Question: It's easiest to just see what the problem is (skip down to image if you want to see that).
Here is my XML. It consists of four columns. The first row contains headers and the second row contains values.
'''
<TableLayout
android:layout_width="wrap_content"
android:layout_height="wrap_content" >
<TableRow
android:layout_width="wrap_content"
android:layout_height="wrap_content" >
<TextView
android:layout_width="wrap_content"
android:layout_height="wrap_content"
android:layout_gravity="center"
android:background="#0000FF"
android:text="Start Day" />
<TextView
android:layout_width="wrap_content"
android:layout_height="wrap_content"
android:layout_gravity="center"
android:background="#0000FF"
android:text="Start Time" />
<TextView
android:layout_width="wrap_content"
android:layout_height="wrap_content"
android:layout_gravity="center"
android:background="#0000FF"
android:text="End Day" />
<TextView
android:layout_width="wrap_content"
android:layout_height="wrap_content"
android:layout_gravity="center"
android:background="#0000FF"
android:text="End Time" />
</TableRow>
<TableRow
android:layout_width="wrap_content"
android:layout_height="wrap_content" >
<TextView
android:layout_width="wrap_content"
android:layout_height="wrap_content"
android:layout_gravity="center"
android:layout_marginRight="10dp"
android:layout_marginLeft="10dp"
android:text="REALLY LONG TEXT" />
<TextView
android:layout_width="wrap_content"
android:layout_height="wrap_content"
android:layout_gravity="center"
android:layout_marginRight="10dp"
android:layout_marginLeft="10dp"
android:text="REALLY LONG TEXT" />
<TextView
android:layout_width="wrap_content"
android:layout_height="wrap_content"
android:layout_gravity="center"
android:layout_marginRight="10dp"
android:layout_marginLeft="10dp"
android:text="REALLY LONG TEXT" />
<TextView
android:layout_width="wrap_content"
android:layout_height="wrap_content"
android:layout_gravity="center"
android:layout_marginRight="10dp"
android:layout_marginLeft="10dp"
android:text="REALLY LONG TEXT" />
</TableRow>
</TableLayout>
'''
I would like the headers and values to always be centered. Just use wrap_content and layout_gravity=center, right? That works fine until I want to put a margin between the values (you can see this for the second row). Then, suddenly, everything goes awry.
This is what I get. What in the...?

The margins just screw up everything. I am surprised by this, as I would expect the margins to simply expand the width of each column, and the TableLayout to center the headers within this wider column. Instead...well, I'm not sure what's happening.
Am I missing something obvious here?
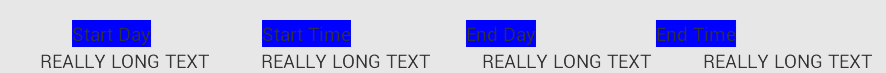
Answer: When you give
android:layout_marginRight="10dp"
android:layout_marginLeft="10dp"
for each textview,
after the first textview, it becomes 20 for subsequent ones.
And as suggested by CommonsWare, padding seems to solve your problem:
'''
<TableLayout xmlns:android="http://schemas.android.com/apk/res/android"
android:layout_width="wrap_content"
android:layout_height="wrap_content" >
<TableRow
android:layout_width="wrap_content"
android:layout_height="wrap_content" >
<TextView
android:layout_width="wrap_content"
android:layout_height="wrap_content"
android:layout_gravity="center"
android:background="#0000FF"
android:text="Start Day" />
<TextView
android:layout_width="wrap_content"
android:layout_height="wrap_content"
android:layout_gravity="center"
android:background="#0000FF"
android:text="Start Time" />
<TextView
android:layout_width="wrap_content"
android:layout_height="wrap_content"
android:layout_gravity="center"
android:background="#0000FF"
android:text="End Day" />
<TextView
android:layout_width="wrap_content"
android:layout_height="wrap_content"
android:layout_gravity="center"
android:background="#0000FF"
android:text="End Time" />
</TableRow>
<TableRow
android:layout_width="wrap_content"
android:layout_height="wrap_content" >
<TextView
android:layout_width="wrap_content"
android:layout_height="wrap_content"
android:layout_gravity="center"
android:padding="5dp"
android:text="REALLY LONG TEXT" />
<TextView
android:layout_width="wrap_content"
android:layout_height="wrap_content"
android:layout_gravity="center"
android:padding="5dp"
android:text="REALLY LONG TEXT" />
<TextView
android:layout_width="wrap_content"
android:layout_height="wrap_content"
android:layout_gravity="center"
android:padding="5dp"
android:text="REALLY LONG TEXT" />
<TextView
android:layout_width="wrap_content"
android:layout_height="wrap_content"
android:layout_gravity="center"
android:padding="5dp"
android:text="REALLY LONG TEXT" />
</TableRow>
</TableLayout>
'''